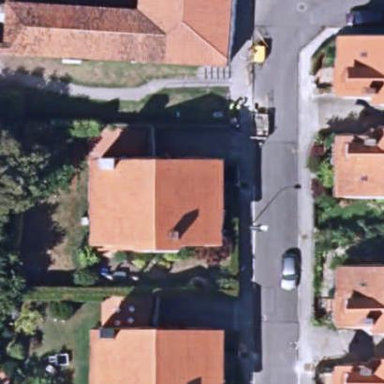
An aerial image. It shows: Simple and straightforward house.